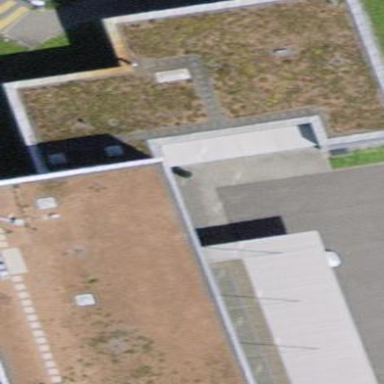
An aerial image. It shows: Commercial building.